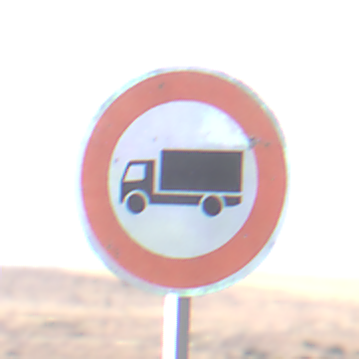
Verkehrszeichen: VerbotFuerKraftfahrzeugeUeberDreiKommaFuenfTonnen
Umgebung: Outdoor, Nature
Tageszeit: Midday
Wetter: Clear
Licht: Natural
Jahreszeit: NotSpecified
Kontrast: HighContrast